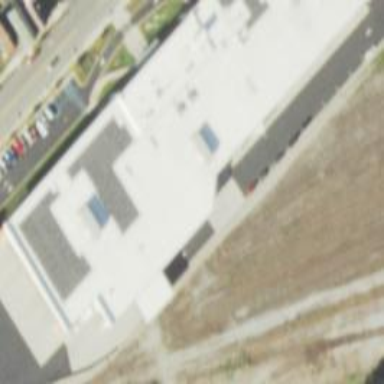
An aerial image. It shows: Building.